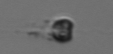
Label: Apedinella